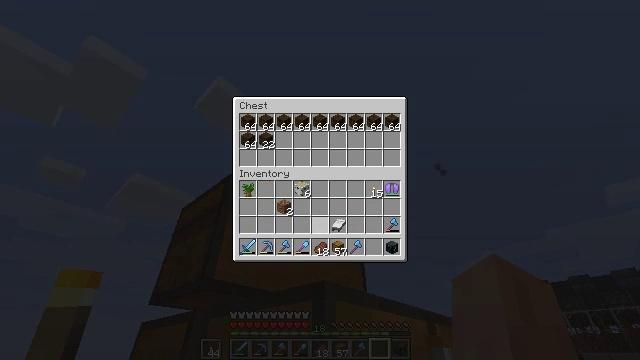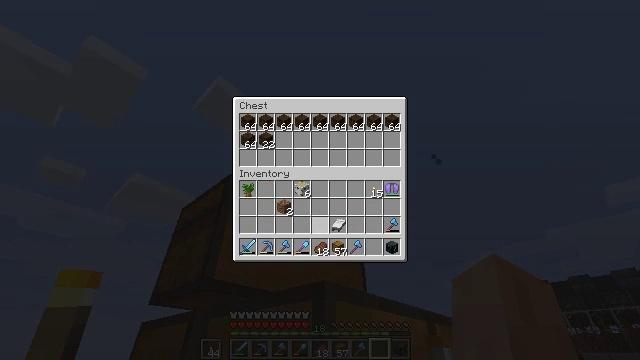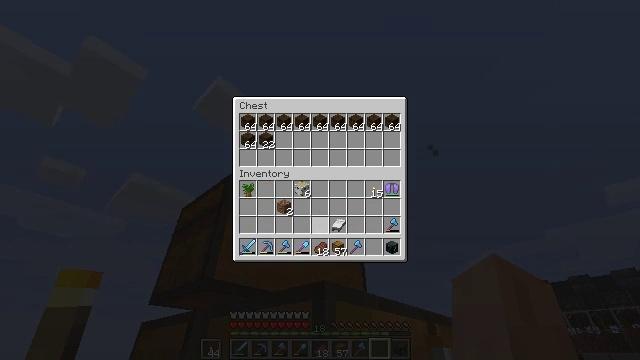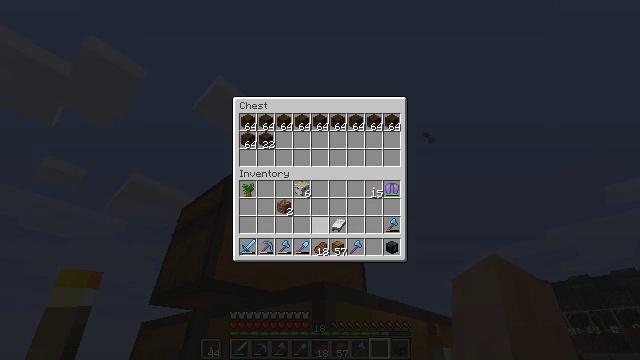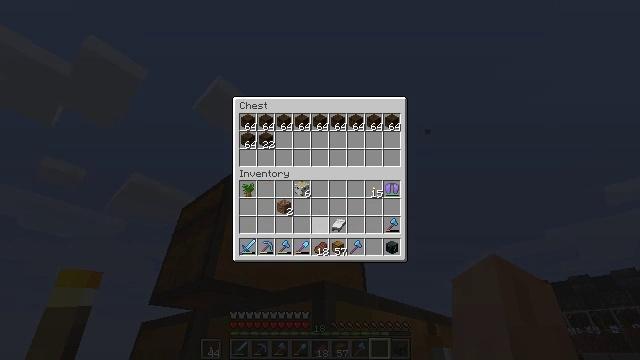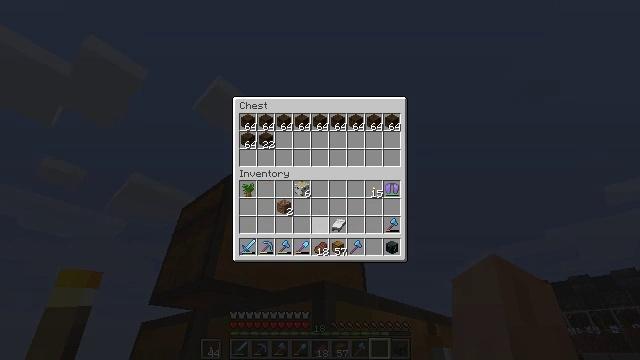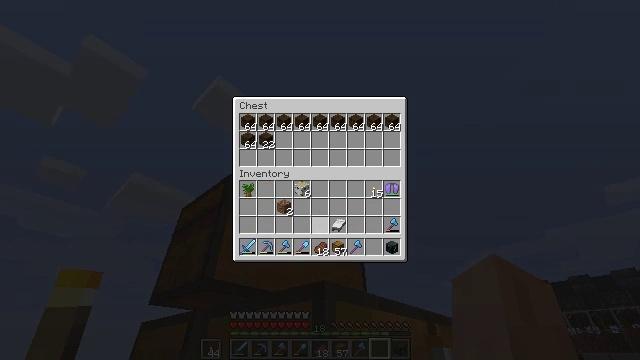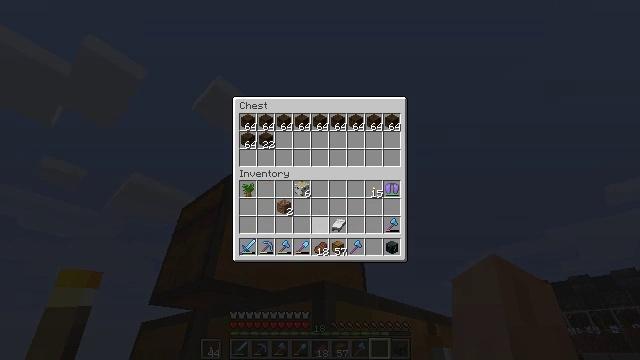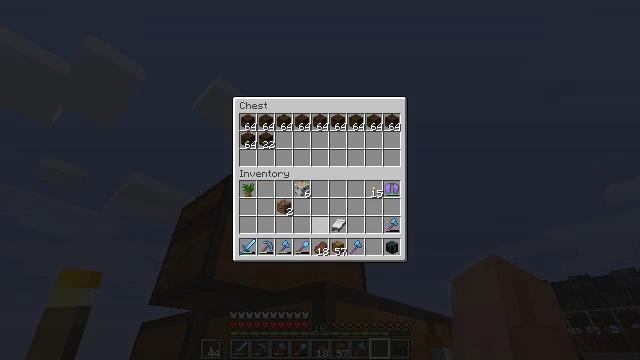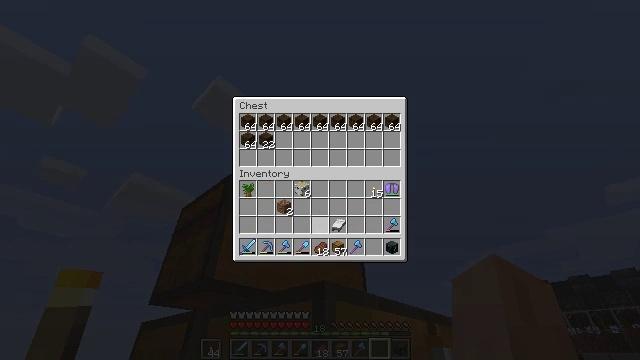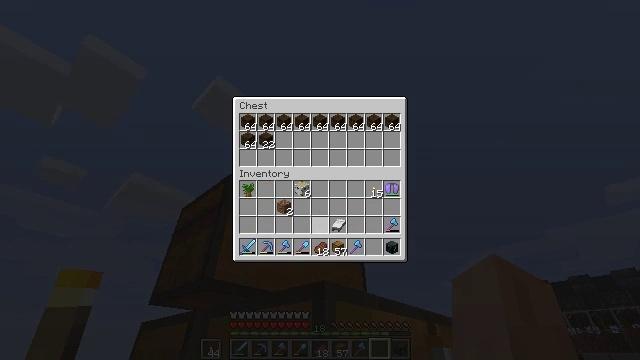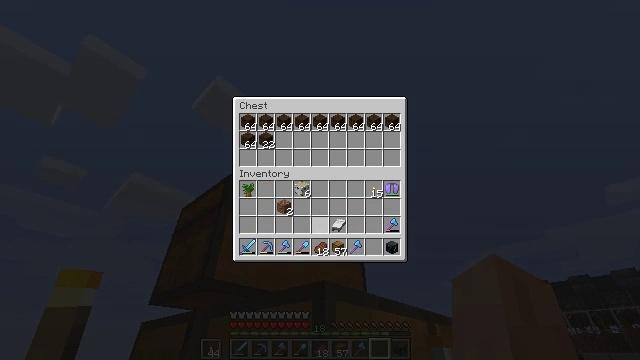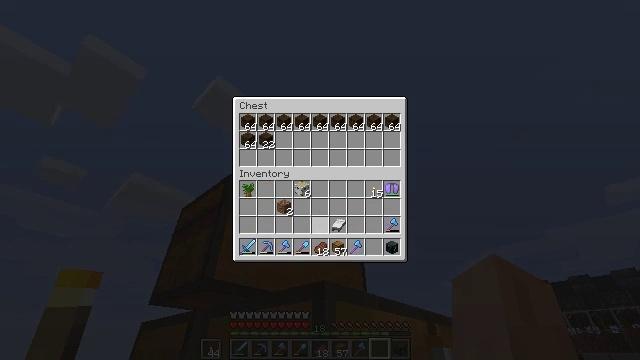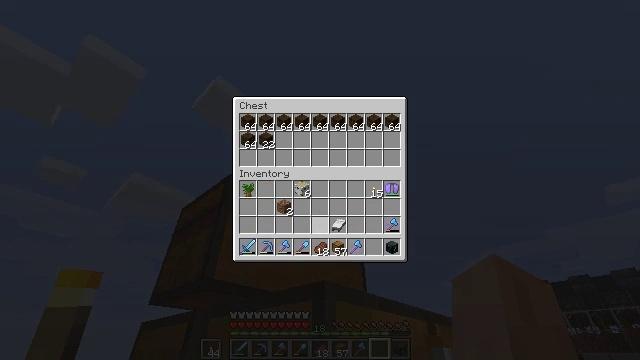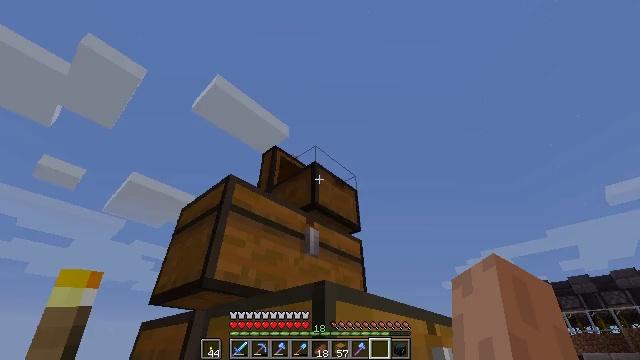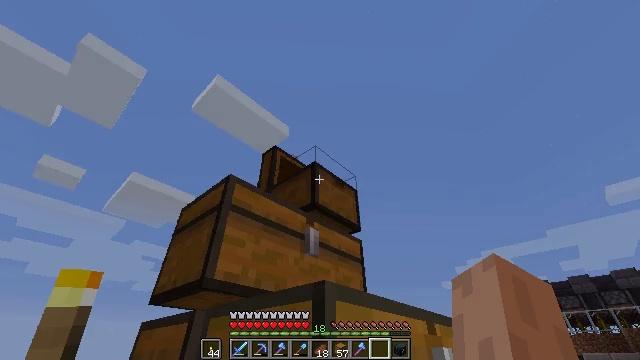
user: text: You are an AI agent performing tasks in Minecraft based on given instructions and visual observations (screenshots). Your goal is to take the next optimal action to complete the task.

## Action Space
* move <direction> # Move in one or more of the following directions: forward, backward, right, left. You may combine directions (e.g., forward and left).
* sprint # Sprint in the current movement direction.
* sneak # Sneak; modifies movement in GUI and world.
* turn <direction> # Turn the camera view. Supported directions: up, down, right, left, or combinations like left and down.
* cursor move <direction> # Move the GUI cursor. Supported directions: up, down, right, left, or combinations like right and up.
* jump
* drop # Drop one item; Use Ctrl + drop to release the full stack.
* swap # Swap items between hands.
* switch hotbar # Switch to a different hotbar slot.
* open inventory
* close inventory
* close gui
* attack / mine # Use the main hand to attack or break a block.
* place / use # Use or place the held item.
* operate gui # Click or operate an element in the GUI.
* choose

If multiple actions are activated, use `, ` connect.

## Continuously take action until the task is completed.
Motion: motion action
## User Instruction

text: Mine the shulker box.
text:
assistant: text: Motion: sneak
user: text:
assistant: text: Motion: sneak
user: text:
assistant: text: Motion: sneak
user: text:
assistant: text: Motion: sneak
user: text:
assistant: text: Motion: sneak
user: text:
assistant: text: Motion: no_op
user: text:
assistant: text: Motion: no_op
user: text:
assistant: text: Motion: no_op
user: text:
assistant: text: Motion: no_op
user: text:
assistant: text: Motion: no_op
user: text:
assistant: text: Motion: no_op
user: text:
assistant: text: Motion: no_op
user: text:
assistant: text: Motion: no_op
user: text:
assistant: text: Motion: no_op
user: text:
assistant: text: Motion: close gui
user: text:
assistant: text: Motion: no_op
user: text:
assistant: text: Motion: turn down
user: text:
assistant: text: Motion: move right, turn right and down
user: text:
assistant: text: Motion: move right, turn right and down
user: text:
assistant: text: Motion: move right, turn right and down
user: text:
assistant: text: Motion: move right
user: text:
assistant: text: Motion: move forward and move right
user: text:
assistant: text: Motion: move forward and move right
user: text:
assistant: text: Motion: move forward and move right
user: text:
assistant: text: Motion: move forward and move right, turn left and up
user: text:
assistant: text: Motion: move forward and move right, turn left and up
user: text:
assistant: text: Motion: move forward and move right, turn left
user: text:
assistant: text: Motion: move forward and move right, turn left and up
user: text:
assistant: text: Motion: move forward and move right
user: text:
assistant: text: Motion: move forward and move right